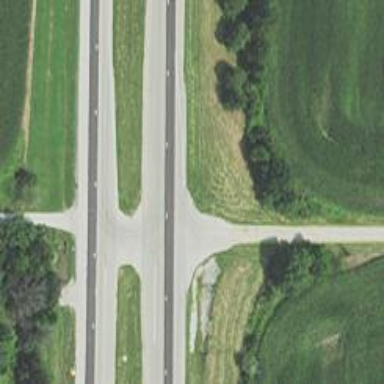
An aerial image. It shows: Trunk highway with expressway features.